Field crop: maize
Growth stage: 2
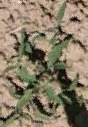
Species: atriplex